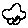
Label: car